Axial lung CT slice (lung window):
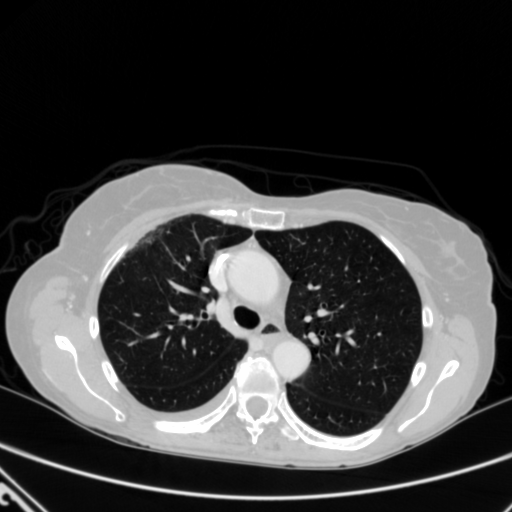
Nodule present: no